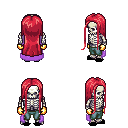
a pixel art fantasy rpg character, male body template, skeleton, lavender cape, teal pants, ruby red extra-long hairstyle, gold gloves, black slippers, four views (front, back, left, right), 2x2 character sprite sheet, small pixel art, hard edges, no anti-aliasing